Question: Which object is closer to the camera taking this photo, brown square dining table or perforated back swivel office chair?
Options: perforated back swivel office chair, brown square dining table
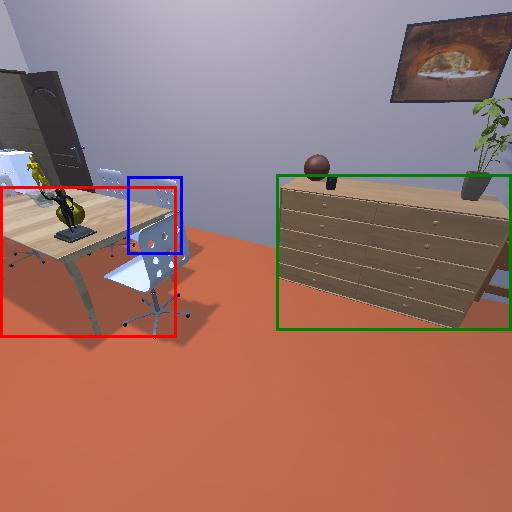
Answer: perforated back swivel office chair